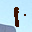
Label: 1